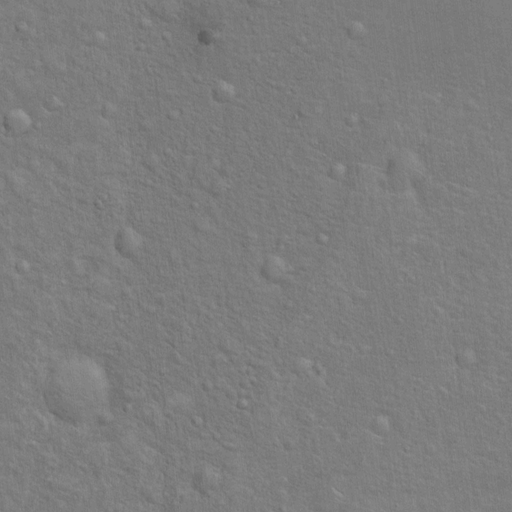
Classes present: Background